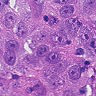
Metastatic tissue present: yes